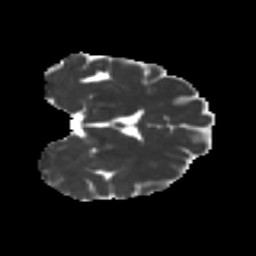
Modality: MD
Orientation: coronal
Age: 45
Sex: female
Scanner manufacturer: ge
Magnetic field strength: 3 T
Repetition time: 7.8 s
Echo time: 0.0606 s